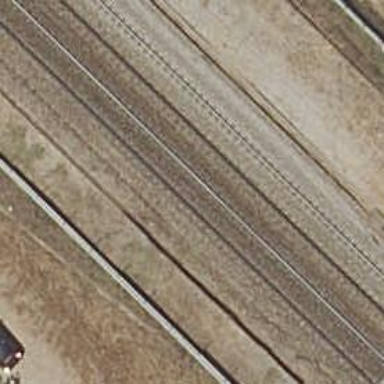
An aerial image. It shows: Railway track with contact line for electrification.